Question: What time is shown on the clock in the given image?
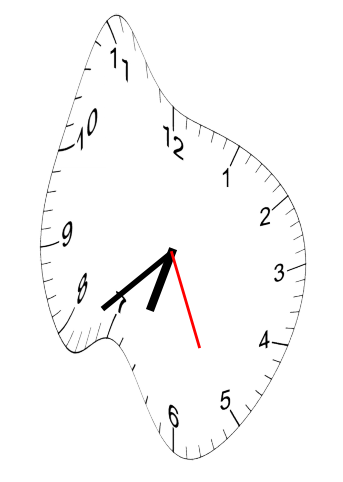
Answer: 06:38:26